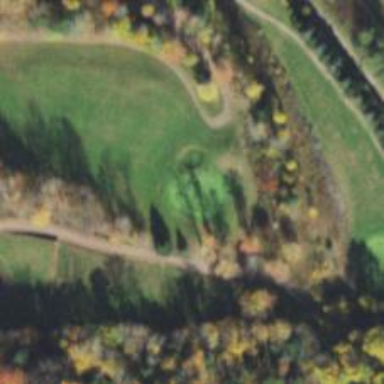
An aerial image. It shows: View of golf hole.